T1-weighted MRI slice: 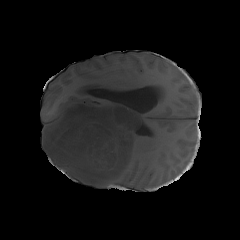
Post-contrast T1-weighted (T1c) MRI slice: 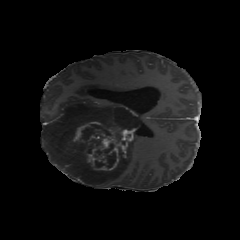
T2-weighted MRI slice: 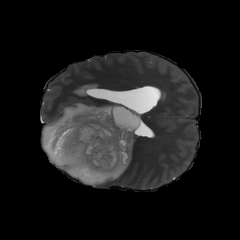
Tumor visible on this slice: yes